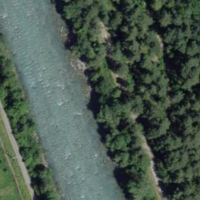
EUNIS habitat code: 15
Species observed at this site:
Euphorbia cyparissias